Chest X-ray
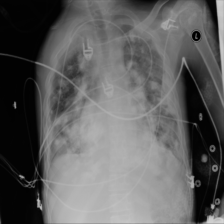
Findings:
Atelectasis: negative
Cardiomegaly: negative
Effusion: negative
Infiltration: negative
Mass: positive
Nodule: positive
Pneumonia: negative
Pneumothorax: negative
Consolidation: negative
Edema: negative
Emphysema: negative
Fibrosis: negative
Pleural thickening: positive
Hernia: negative